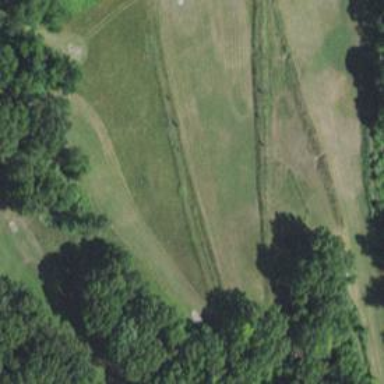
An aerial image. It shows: Toboggan sport activity.